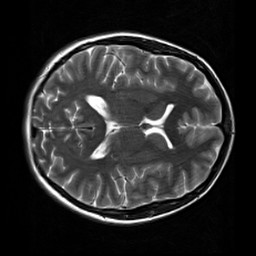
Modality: T2w
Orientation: axial
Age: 24
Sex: female
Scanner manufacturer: siemens
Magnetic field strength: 3 T
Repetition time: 7 s
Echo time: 0.09 s